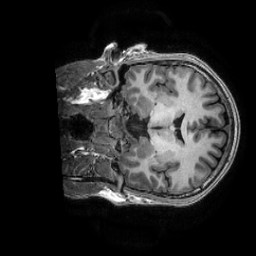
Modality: T1w
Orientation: coronal
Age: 31
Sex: male
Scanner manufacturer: ge
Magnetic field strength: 3 T
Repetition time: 0.0073 s
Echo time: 0.003 s